四年级 · 度量几何学
仔细观察下图, 你知道 $\angle 1$ 和 $\angle 2$ 分别是多少度吗?

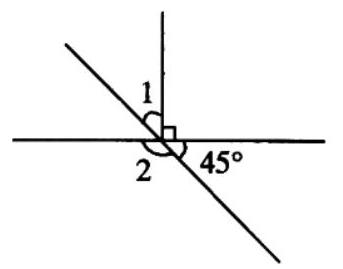
答案: $\angle 1=90^{\circ}-45^{\circ}=45^{\circ} \quad \angle 2=180^{\circ}-45^{\circ}=135^{\circ}$

【解析】略
解析: 答案: $\angle 1=90^{\circ}-45^{\circ}=45^{\circ} \quad \angle 2=180^{\circ}-45^{\circ}=135^{\circ}$

【解析】略